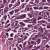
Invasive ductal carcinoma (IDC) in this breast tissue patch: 1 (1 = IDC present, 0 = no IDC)